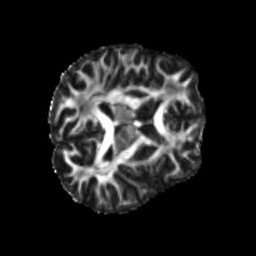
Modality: FA
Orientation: axial
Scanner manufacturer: siemens
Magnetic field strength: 3 T
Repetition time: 4 s
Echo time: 0.0594 s